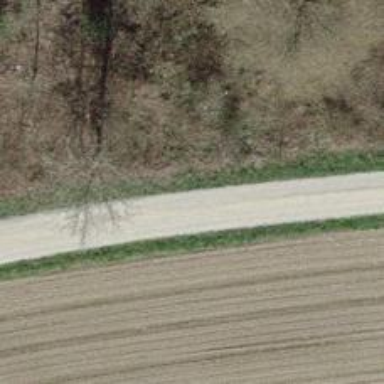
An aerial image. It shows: Compacted grade3 track.